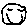
Label: smiley face